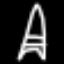
Label: The Eiffel Tower